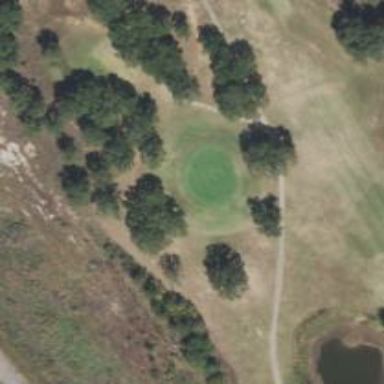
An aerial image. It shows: Golf hole.